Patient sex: F
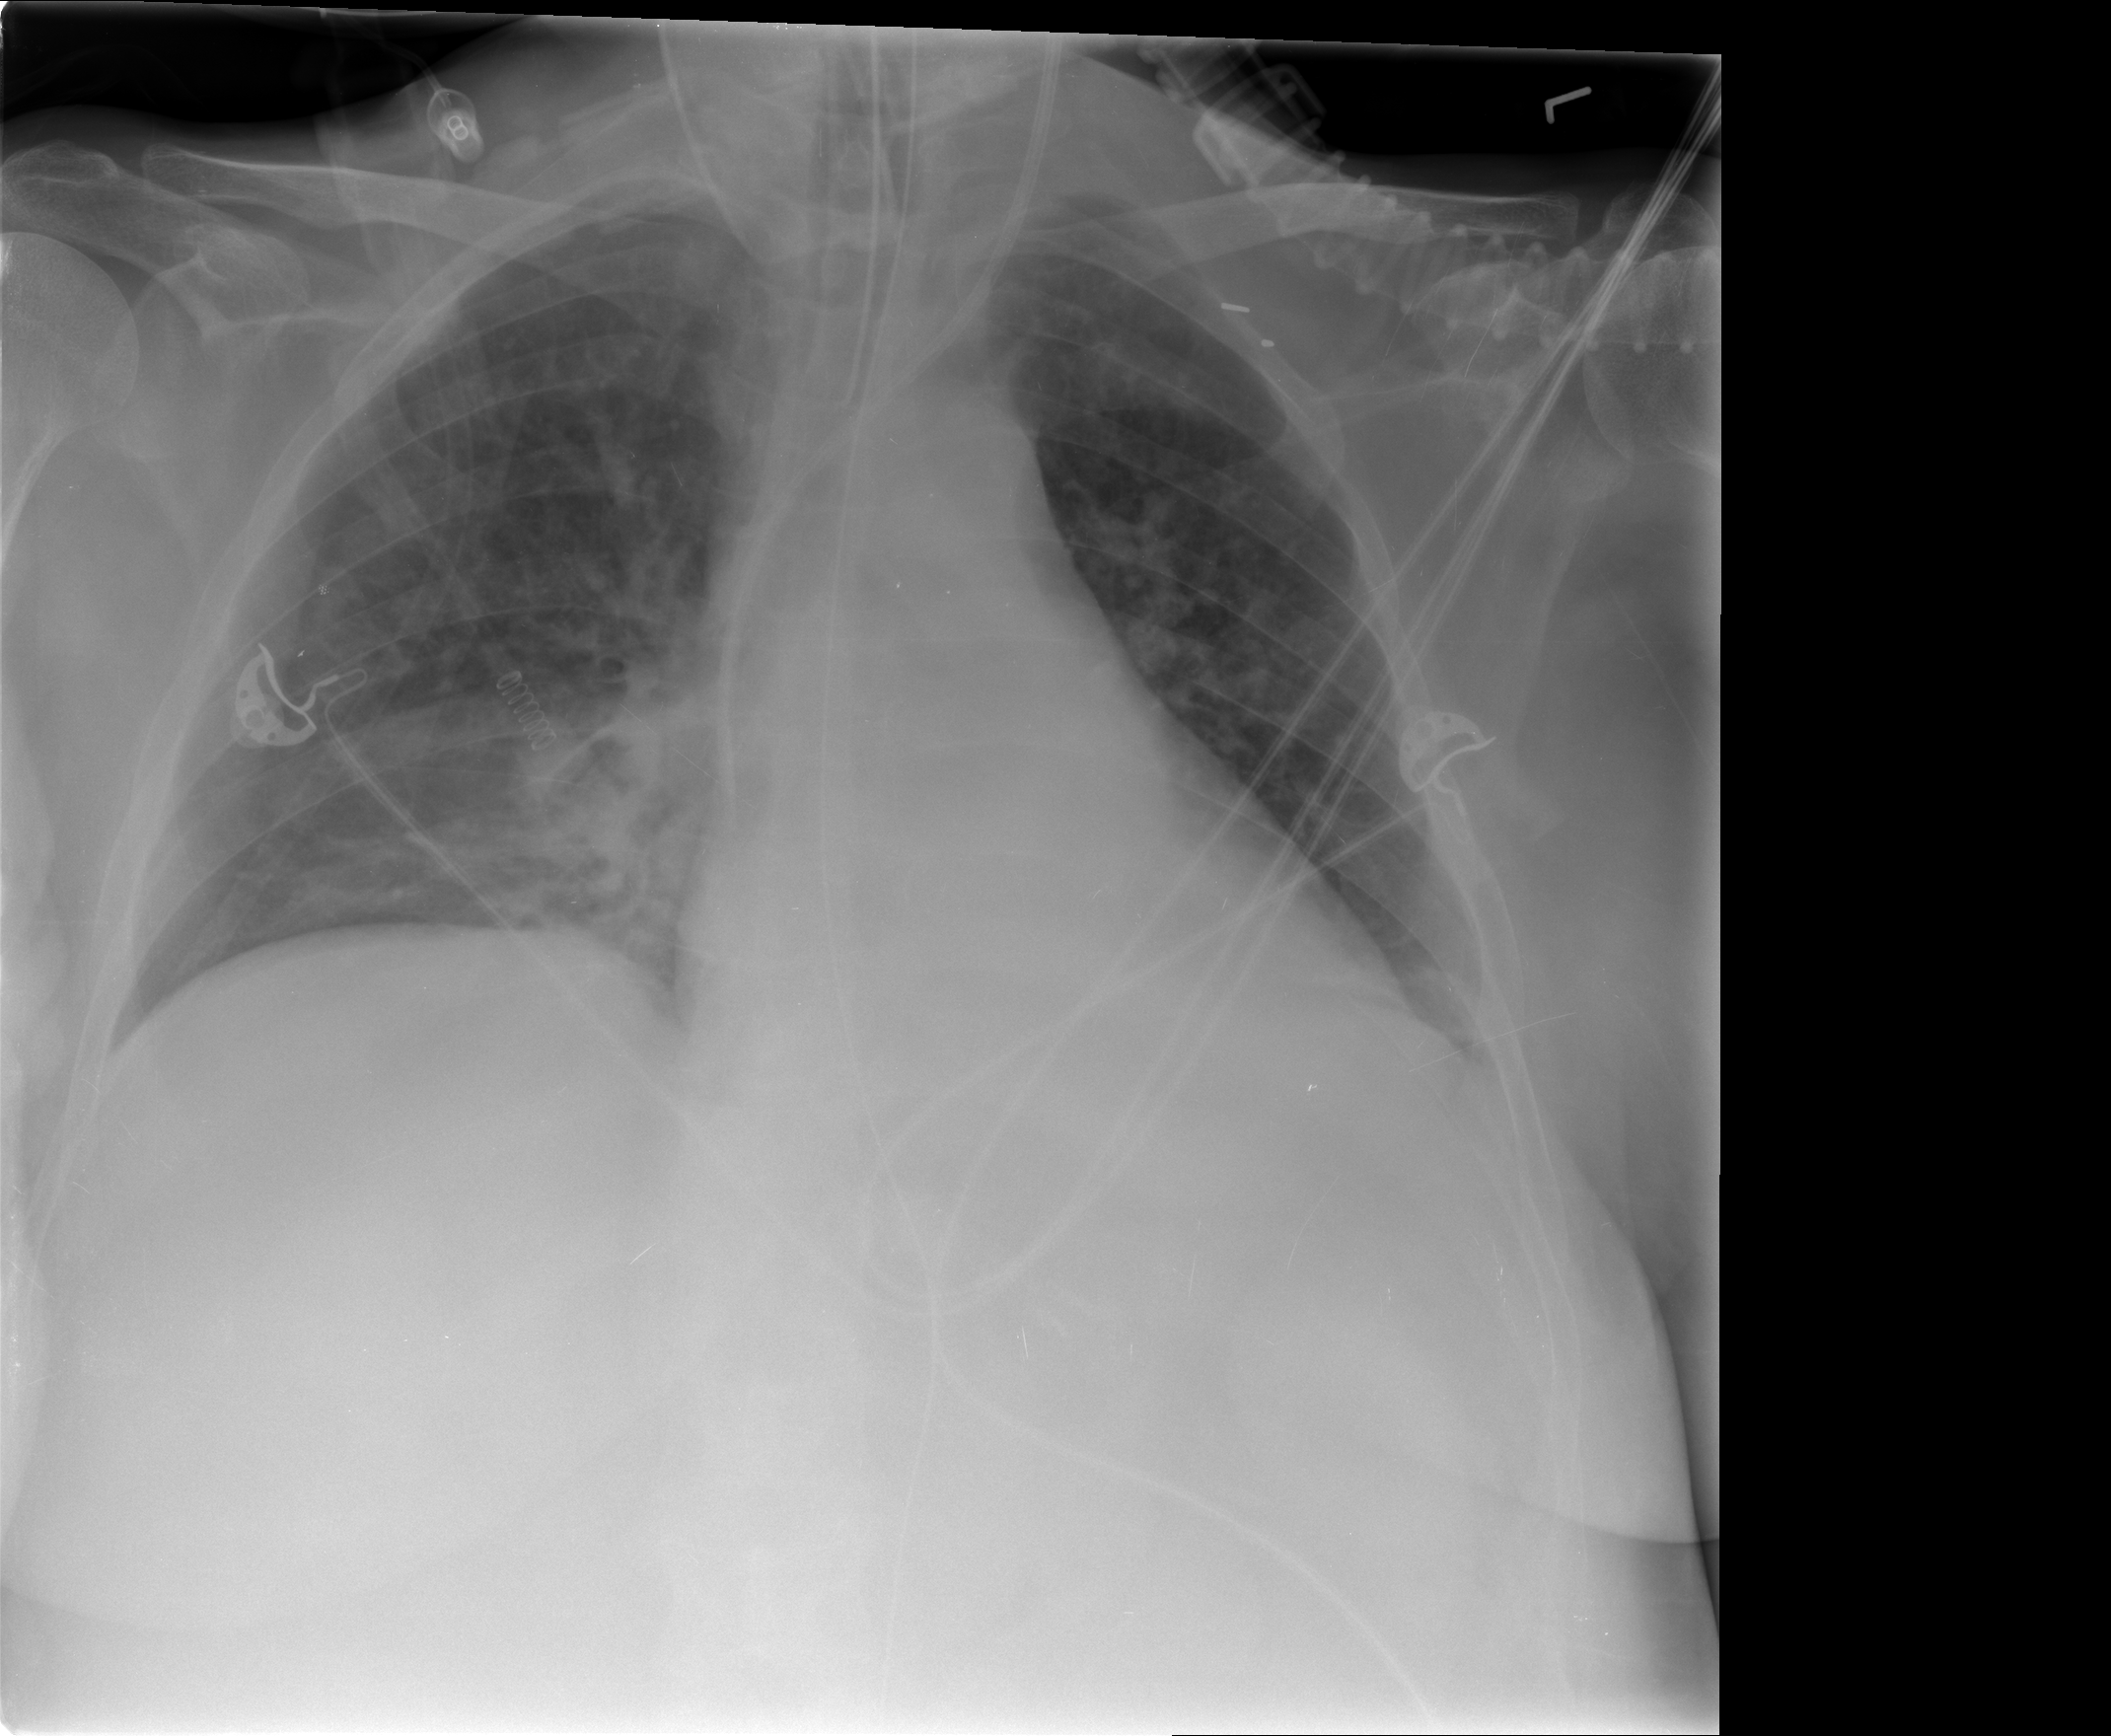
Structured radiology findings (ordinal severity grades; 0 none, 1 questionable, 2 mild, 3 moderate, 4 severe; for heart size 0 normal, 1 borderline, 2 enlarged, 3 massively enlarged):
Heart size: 0
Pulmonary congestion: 2
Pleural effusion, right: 0
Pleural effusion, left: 0
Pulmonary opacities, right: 2
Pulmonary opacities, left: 0
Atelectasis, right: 2
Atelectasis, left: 2